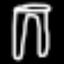
Label: pants